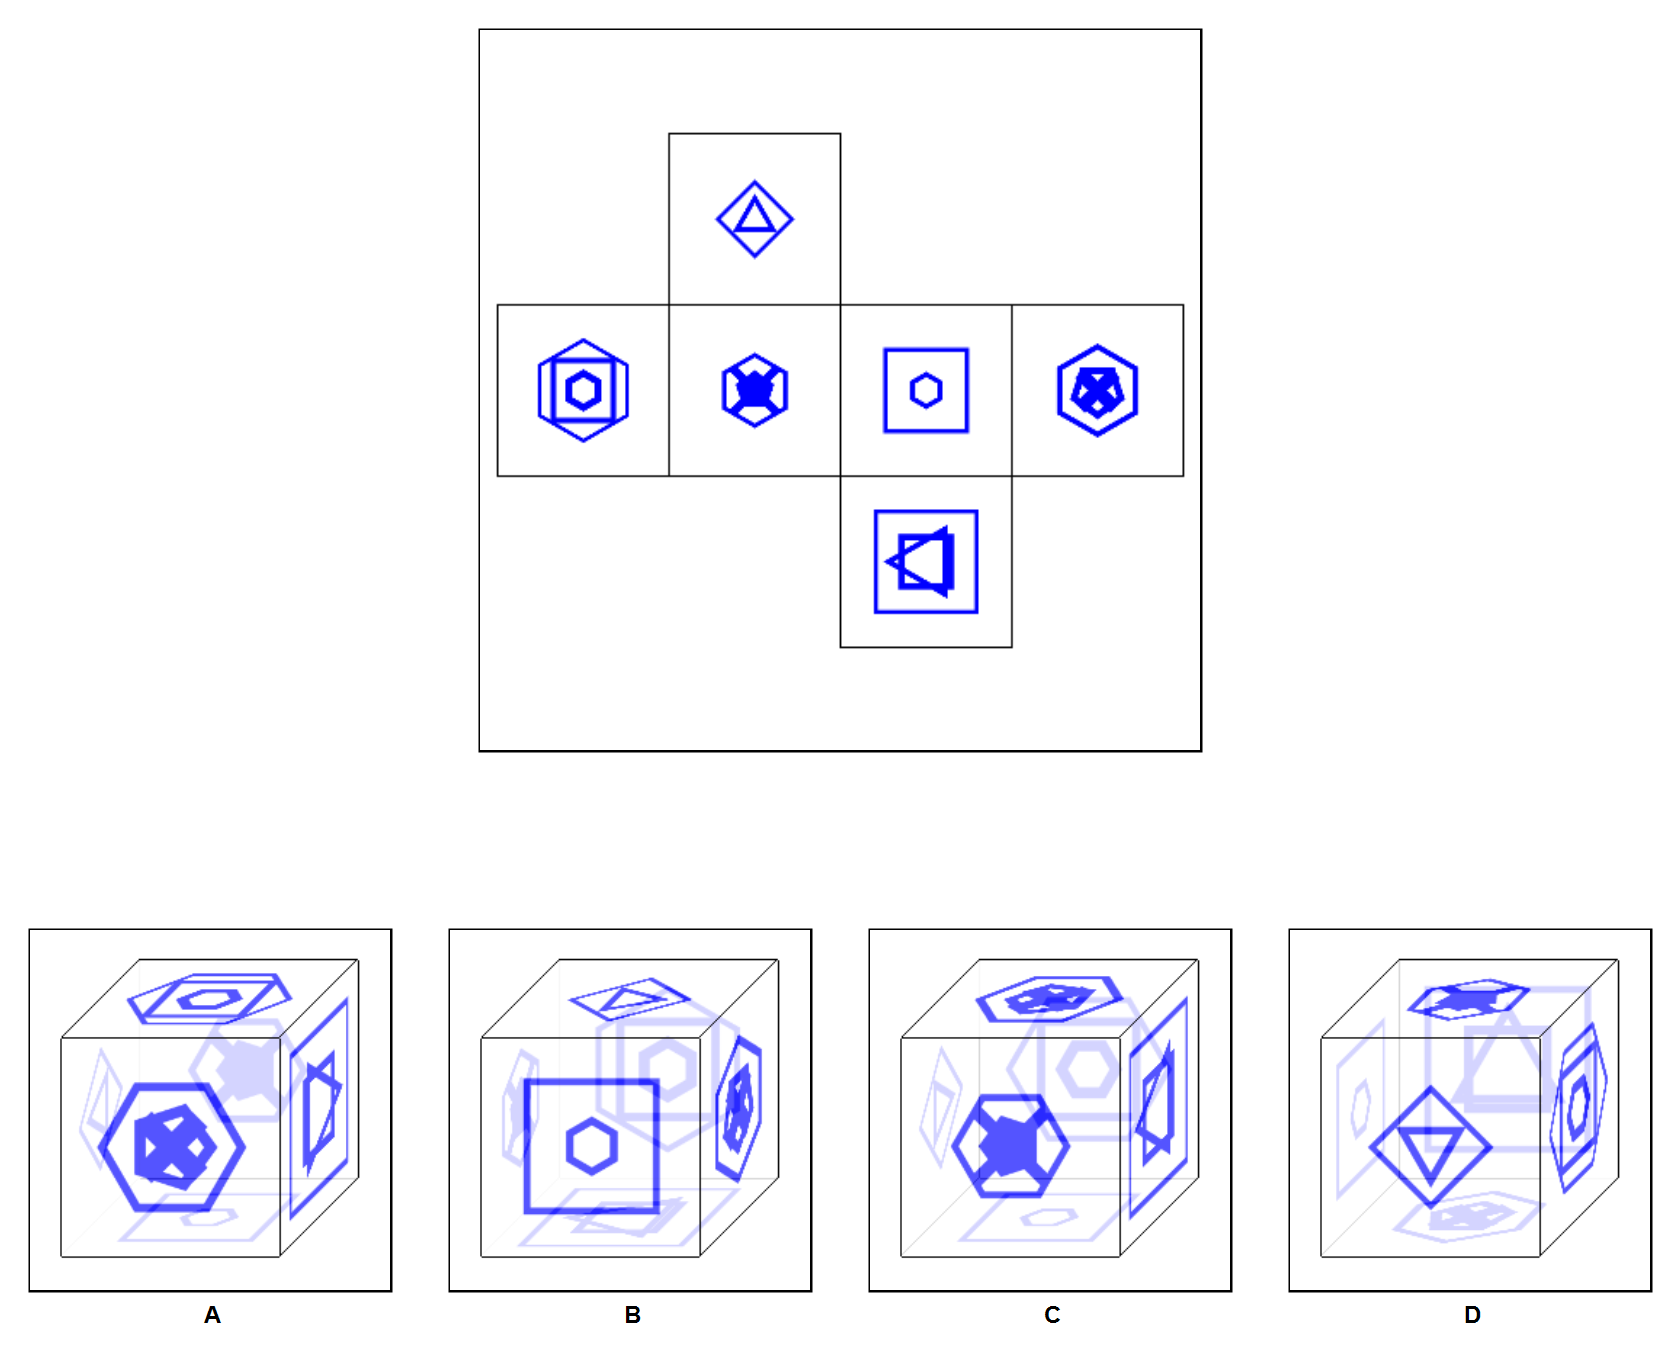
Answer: C